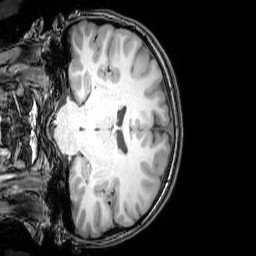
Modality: T1w
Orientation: coronal
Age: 24
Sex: female
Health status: healthy
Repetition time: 0.081 s
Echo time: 0.037 s